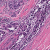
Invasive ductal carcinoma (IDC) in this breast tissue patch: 0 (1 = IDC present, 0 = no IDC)